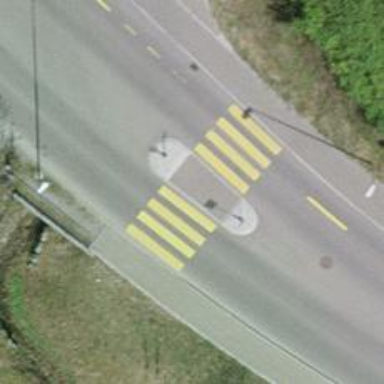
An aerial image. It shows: Uncontrolled zebra crossing with central island.